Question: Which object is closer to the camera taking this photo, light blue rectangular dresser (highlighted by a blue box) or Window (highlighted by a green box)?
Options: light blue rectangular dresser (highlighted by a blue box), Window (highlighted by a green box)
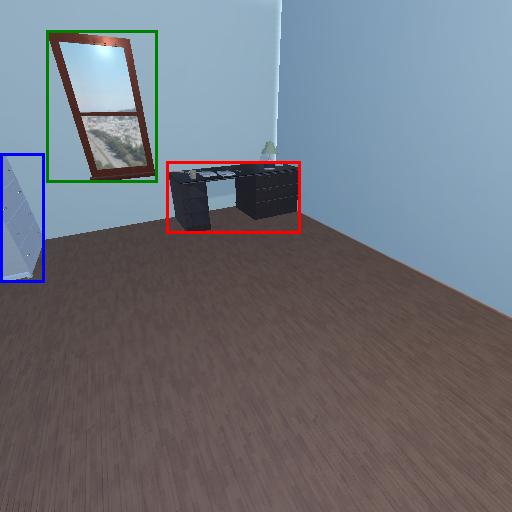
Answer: light blue rectangular dresser (highlighted by a blue box)